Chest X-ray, AP view. Patient: 20 years old, sex M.
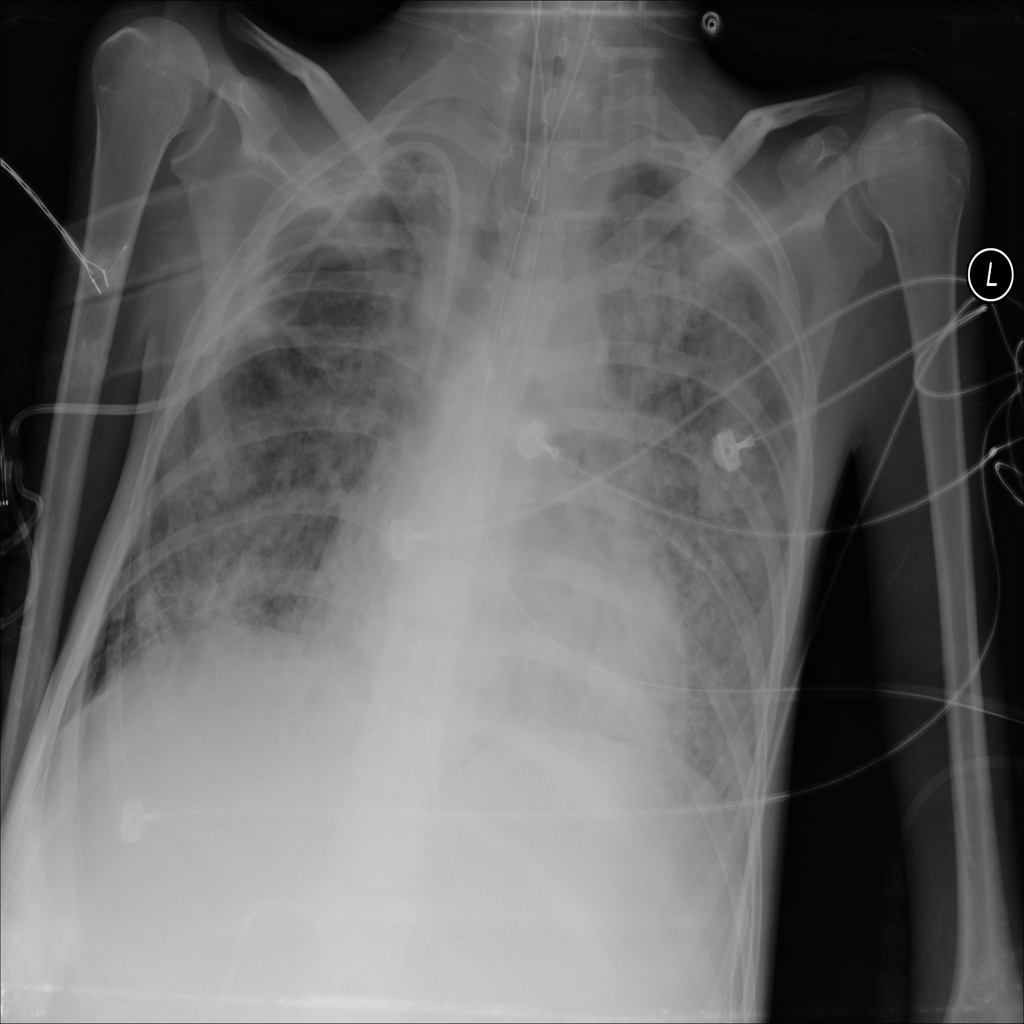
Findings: Infiltration